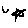
Label: star